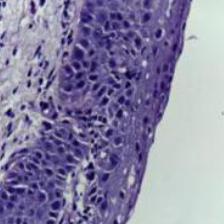
Diagnosis: Normal